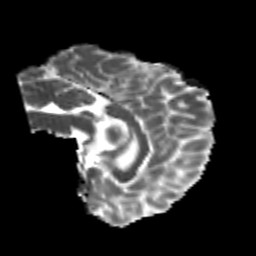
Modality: MD
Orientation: sagittal
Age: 23
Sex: female
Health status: healthy
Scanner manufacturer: philips
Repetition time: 7.387 s
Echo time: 0.08599 s